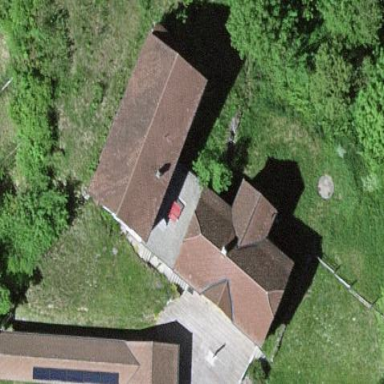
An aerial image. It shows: Simple and straightforward house.